Question: I want to crop circle from iris image in following below:

and this is my code for circle detection:
'''
from matplotlib import pyplot as plt
import numpy as np
import cv2
gambar = cv2.imread('tes2.jpg',0)
cimg = cv2.cvtColor(gambar,cv2.COLOR_GRAY2BGR)
canny = cv2.Canny(cimg,50,50)
circles = cv2.HoughCircles(canny,cv2.HOUGH_GRADIENT,1,10000,
param1=50,param2=30,minRadius=50,maxRadius=200)
circles = np.uint16(np.around(circles))
for i in circles[0,:]:
# draw the outer circle
cv2.circle(cimg,(i[0],i[2]),i[2],(0,255,0),2)
# draw the center of the circle
cv2.circle(cimg,(i[0],i[2]),2,(0,0,255),3)
plt.imshow(cimg,cmap = 'gray')
plt.show()
'''
but, I don't know how to crop this circle (iris localization). I have been following this code reference <URL>. And this is my code below for crop image:
'''
from matplotlib import pyplot as plt
import numpy as np
import cv2
gambar1 =cv2.imread('tes2.jpg')
gambar = cv2.imread('tes2.jpg',0)
cimg = cv2.cvtColor(gambar,cv2.COLOR_BGR2GRAY)
ret, thresh = cv2.threshold(cimg, 50, 255, cv2.THRESH_BINARY)
# Create mask
height,width = gambar.shape
mask = np.zeros((height,width), np.uint8)
canny = cv2.Canny(thresh,100,200)
gray = cv2.cvtColor(gambar,cv2.COLOR_GRAY2BGR)
circles = cv2.HoughCircles(canny,cv2.HOUGH_GRADIENT,1,10000,
param1=50,param2=30,minRadius=0,maxRadius=0)
for i in circles[0,:]:
cv2.circle(mask,(i[0],i[1]),i[2],(255,255,255),thickness=-1)
masked_data = cv2.bitwise_and(gambar1, gambar1, mask=mask)
# Apply Threshold
_,thresh = cv2.threshold(mask,1,255,cv2.THRESH_BINARY)
# Find Contour
contours = cv2.findContours(thresh,cv2.RETR_EXTERNAL,cv2.CHAIN_APPROX_SIMPLE)
x,y,w,h = cv2.boundingRect(contours[0])
# Crop masked_data
crop = masked_data[y:y+h,x:x+w]
plt.imshow(gambar1,cmap = 'gray')
plt.imshow(crop, cmap='gray')
plt.show()
'''
but, when I try this code such as reference above, I get an error like this:
'''
File "C:/Users/zurri/spyder/masktes.py", line 14, in <module>
cimg = cv2.cvtColor(gambar,cv2.COLOR_BGR2GRAY)
error: OpenCV(4.2.0) c:\projects\opencv-python\opencv\modules\imgproc\src\color.simd_helpers.hpp:92: error: (-2:Unspecified error) in function '__cdecl cv::impl::'anonymous-namespace'::CvtHelper<struct cv::impl::'anonymous namespace'::Set<3,4,-1>,struct cv::impl::A0xe227985e::Set<1,-1,-1>,struct cv::impl::A0xe227985e::Set<0,2,5>,2>::CvtHelper(const class cv::_InputArray &,const class cv::_OutputArray &,int)'
Invalid number of channels in input image:
'VScn::contains(scn)'
where
'scn' is 1
'''
anyone can help me to fix this problem? I just want to crop this circle (iris localization) using openCV python, thank you
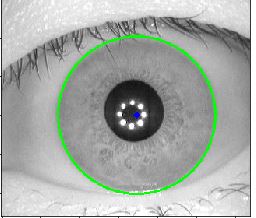
Answer: ---
'findContours' method retrieves the contours from the given binary image using <URL> algorithm. Contours are useful for shape analysis, object detection and recognition.
The 'findContour' method returns two variables: 'contours' and 'hierarchy'. In the original code you did 'contours = cv2.findContour(...)' in which you combines both 'contours' and 'hierarchy' variables. Therefore you had an error. We simply don't need 'hieararchy' variable, therefore we placed '_'. So the error was resolved.
---
Replace the 'findContours' line with the below:
'''
contours, _ = cv2.findContours(thresh,cv2.RETR_EXTERNAL,cv2.CHAIN_APPROX_SIMPLE)
'''
Result:
<URL>